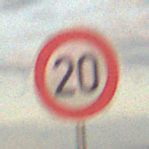
Verkehrszeichen: Geschwindigkeit20
Umgebung: Outdoor, Nature
Tageszeit: SunriseSunset
Wetter: PartlyCloudy
Licht: Natural
Jahreszeit: NotSpecified
Kontrast: LowContrast